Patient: sex M, age 45
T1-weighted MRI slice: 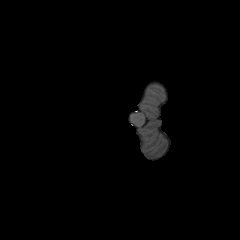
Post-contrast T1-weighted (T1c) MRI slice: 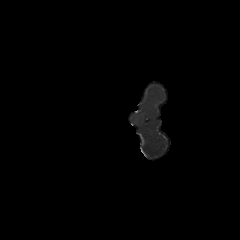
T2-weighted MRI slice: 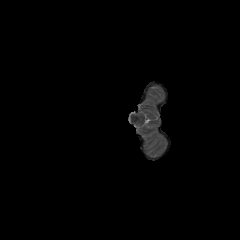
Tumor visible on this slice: no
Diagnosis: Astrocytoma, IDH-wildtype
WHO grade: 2